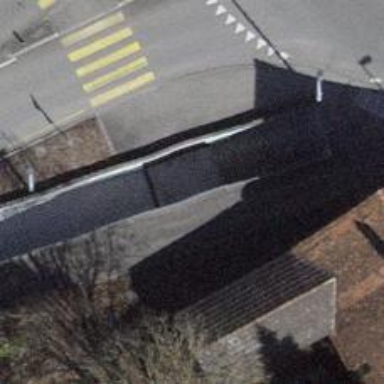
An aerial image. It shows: Set of steps on the road.